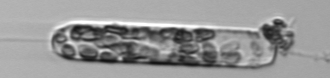
Label: Ditylum_brightwellii